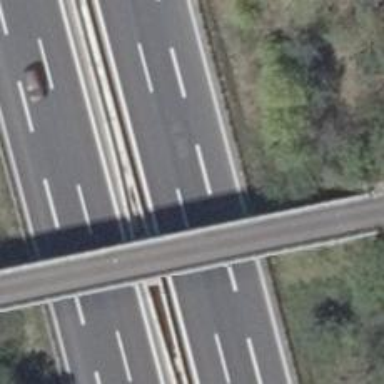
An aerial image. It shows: This is trunk highway with motorroad.